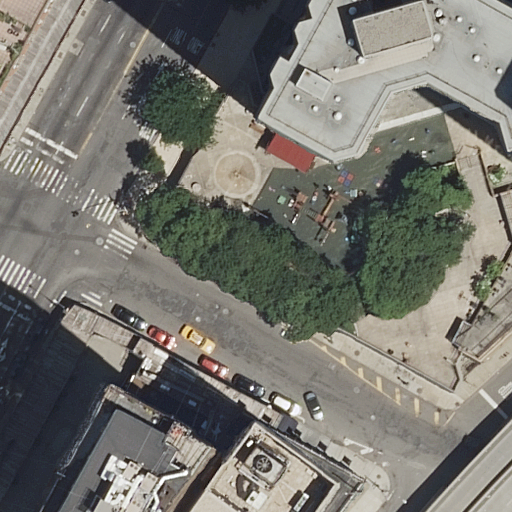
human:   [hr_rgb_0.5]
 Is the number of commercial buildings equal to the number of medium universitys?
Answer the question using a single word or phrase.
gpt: yes

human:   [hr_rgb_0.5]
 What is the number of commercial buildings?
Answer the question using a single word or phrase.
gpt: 0

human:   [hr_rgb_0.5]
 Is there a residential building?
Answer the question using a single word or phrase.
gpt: yes

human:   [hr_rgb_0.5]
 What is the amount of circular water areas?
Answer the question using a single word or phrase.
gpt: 0

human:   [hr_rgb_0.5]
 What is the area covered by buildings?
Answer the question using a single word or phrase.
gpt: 6303m2

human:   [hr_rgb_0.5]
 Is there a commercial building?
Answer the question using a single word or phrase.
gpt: no

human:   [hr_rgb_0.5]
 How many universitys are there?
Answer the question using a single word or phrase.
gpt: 1

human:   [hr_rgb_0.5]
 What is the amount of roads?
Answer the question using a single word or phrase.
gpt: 17

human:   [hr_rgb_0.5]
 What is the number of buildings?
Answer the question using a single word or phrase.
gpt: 4

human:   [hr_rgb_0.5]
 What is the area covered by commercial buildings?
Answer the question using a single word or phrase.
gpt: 0m2

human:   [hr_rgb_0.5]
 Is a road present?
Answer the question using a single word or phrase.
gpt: yes

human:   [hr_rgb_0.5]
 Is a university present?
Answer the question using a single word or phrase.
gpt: yes

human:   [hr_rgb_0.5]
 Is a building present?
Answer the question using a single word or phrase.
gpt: yes

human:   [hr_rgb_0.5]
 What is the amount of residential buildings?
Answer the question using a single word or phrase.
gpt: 3

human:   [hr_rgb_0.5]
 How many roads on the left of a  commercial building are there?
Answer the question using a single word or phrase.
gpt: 0

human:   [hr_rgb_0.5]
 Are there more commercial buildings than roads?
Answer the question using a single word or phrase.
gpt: no

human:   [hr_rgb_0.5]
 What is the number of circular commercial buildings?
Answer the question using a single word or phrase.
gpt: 0

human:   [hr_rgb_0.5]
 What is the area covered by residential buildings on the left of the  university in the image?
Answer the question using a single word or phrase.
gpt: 4468m2

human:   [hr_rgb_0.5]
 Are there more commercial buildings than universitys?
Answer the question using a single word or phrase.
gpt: no

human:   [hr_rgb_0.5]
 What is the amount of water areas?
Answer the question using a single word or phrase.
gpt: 0

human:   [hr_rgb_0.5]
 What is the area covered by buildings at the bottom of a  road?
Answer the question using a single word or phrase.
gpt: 2380m2

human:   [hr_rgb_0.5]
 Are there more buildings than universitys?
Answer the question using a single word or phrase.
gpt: yes

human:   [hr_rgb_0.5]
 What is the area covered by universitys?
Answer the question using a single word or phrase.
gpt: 8295m2

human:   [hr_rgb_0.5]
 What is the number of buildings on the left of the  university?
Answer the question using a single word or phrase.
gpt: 4

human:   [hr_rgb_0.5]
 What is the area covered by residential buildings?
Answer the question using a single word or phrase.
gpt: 4468m2

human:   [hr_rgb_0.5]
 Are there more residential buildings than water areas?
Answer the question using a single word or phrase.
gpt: yes

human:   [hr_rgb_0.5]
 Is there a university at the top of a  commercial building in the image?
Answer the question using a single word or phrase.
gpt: no

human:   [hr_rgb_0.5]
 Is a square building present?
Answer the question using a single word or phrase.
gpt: no

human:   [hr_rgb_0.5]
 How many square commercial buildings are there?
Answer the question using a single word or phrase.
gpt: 0

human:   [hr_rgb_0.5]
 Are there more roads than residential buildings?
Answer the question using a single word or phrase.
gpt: yes

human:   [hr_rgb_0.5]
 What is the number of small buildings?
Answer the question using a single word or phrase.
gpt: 1

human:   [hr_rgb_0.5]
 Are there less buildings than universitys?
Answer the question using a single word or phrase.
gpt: no

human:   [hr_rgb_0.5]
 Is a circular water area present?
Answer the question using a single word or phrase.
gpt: no

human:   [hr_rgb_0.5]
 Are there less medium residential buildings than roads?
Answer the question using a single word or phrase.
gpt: yes

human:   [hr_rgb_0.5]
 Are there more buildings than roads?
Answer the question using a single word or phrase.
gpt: no

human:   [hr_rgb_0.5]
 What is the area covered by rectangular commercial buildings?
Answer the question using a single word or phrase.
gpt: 0m2

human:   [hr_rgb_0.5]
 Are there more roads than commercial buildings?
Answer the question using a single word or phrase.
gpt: yes

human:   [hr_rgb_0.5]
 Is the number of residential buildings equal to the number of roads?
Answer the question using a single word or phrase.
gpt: no

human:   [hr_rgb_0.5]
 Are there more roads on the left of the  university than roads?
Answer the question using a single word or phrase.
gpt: no

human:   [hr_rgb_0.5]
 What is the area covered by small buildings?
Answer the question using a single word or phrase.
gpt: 90m2

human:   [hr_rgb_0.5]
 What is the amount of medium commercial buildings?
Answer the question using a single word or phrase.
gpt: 0

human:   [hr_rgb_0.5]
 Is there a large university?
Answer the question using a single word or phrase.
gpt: yes

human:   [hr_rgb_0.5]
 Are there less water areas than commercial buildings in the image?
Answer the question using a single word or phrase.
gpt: no

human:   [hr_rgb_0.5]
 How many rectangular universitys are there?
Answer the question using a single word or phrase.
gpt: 0

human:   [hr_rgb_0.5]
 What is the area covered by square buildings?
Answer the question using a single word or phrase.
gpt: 0m2

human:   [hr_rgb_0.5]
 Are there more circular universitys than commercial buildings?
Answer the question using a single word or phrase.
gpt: no

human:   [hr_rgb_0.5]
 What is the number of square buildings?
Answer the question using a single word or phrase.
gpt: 0

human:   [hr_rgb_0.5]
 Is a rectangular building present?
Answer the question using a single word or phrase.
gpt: yes

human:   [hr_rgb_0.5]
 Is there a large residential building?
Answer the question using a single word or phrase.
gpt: yes

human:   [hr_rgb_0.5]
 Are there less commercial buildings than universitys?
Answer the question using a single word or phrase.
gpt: yes

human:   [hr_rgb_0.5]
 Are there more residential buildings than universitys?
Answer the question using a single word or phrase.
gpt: yes

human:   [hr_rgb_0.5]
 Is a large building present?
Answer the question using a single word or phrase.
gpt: yes

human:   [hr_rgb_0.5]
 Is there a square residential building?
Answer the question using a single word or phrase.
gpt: no

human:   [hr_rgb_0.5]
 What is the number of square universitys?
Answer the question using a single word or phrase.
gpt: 0

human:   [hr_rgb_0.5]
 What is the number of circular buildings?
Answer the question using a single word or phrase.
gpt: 0

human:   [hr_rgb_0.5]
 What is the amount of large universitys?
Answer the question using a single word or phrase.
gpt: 1

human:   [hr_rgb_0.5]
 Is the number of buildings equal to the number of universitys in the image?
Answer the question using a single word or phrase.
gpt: no

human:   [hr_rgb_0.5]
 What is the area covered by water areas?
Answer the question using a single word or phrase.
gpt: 0m2

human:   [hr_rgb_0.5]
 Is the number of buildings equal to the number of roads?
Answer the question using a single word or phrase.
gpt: no

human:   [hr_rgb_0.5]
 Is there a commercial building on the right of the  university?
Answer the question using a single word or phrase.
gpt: no

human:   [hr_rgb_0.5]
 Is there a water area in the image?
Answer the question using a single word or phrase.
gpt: no

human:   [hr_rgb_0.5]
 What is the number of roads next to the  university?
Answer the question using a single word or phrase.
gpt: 17

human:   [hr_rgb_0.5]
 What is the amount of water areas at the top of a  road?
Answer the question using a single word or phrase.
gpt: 0

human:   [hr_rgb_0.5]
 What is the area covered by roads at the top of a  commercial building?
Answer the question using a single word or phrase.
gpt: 0m2